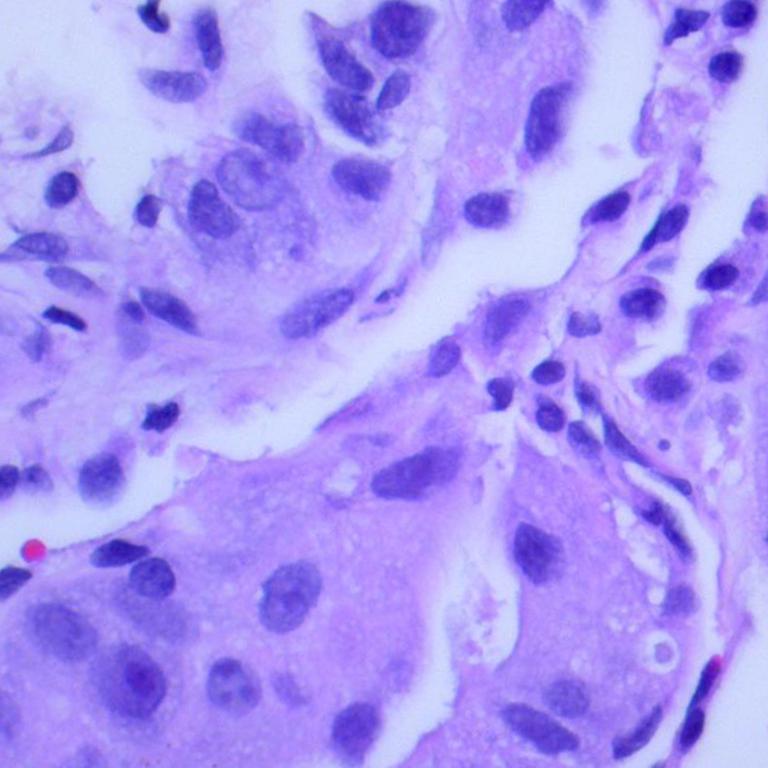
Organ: lung
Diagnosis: adenocarcinomas